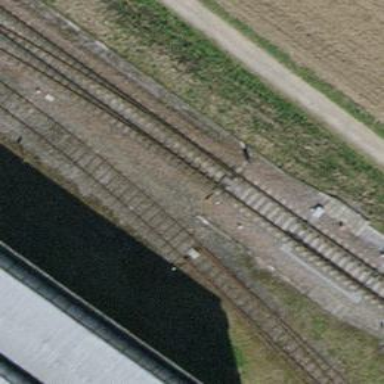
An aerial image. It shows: Railway switch.